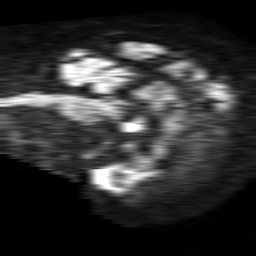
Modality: TRACE
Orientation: sagittal
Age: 80
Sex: male
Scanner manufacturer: philips
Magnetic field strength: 1.5 T
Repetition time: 4.6 s
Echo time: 0.08517 s